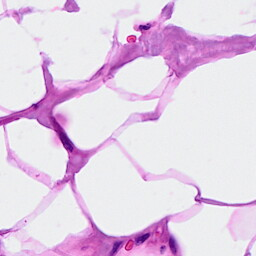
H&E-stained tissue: Breast